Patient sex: M
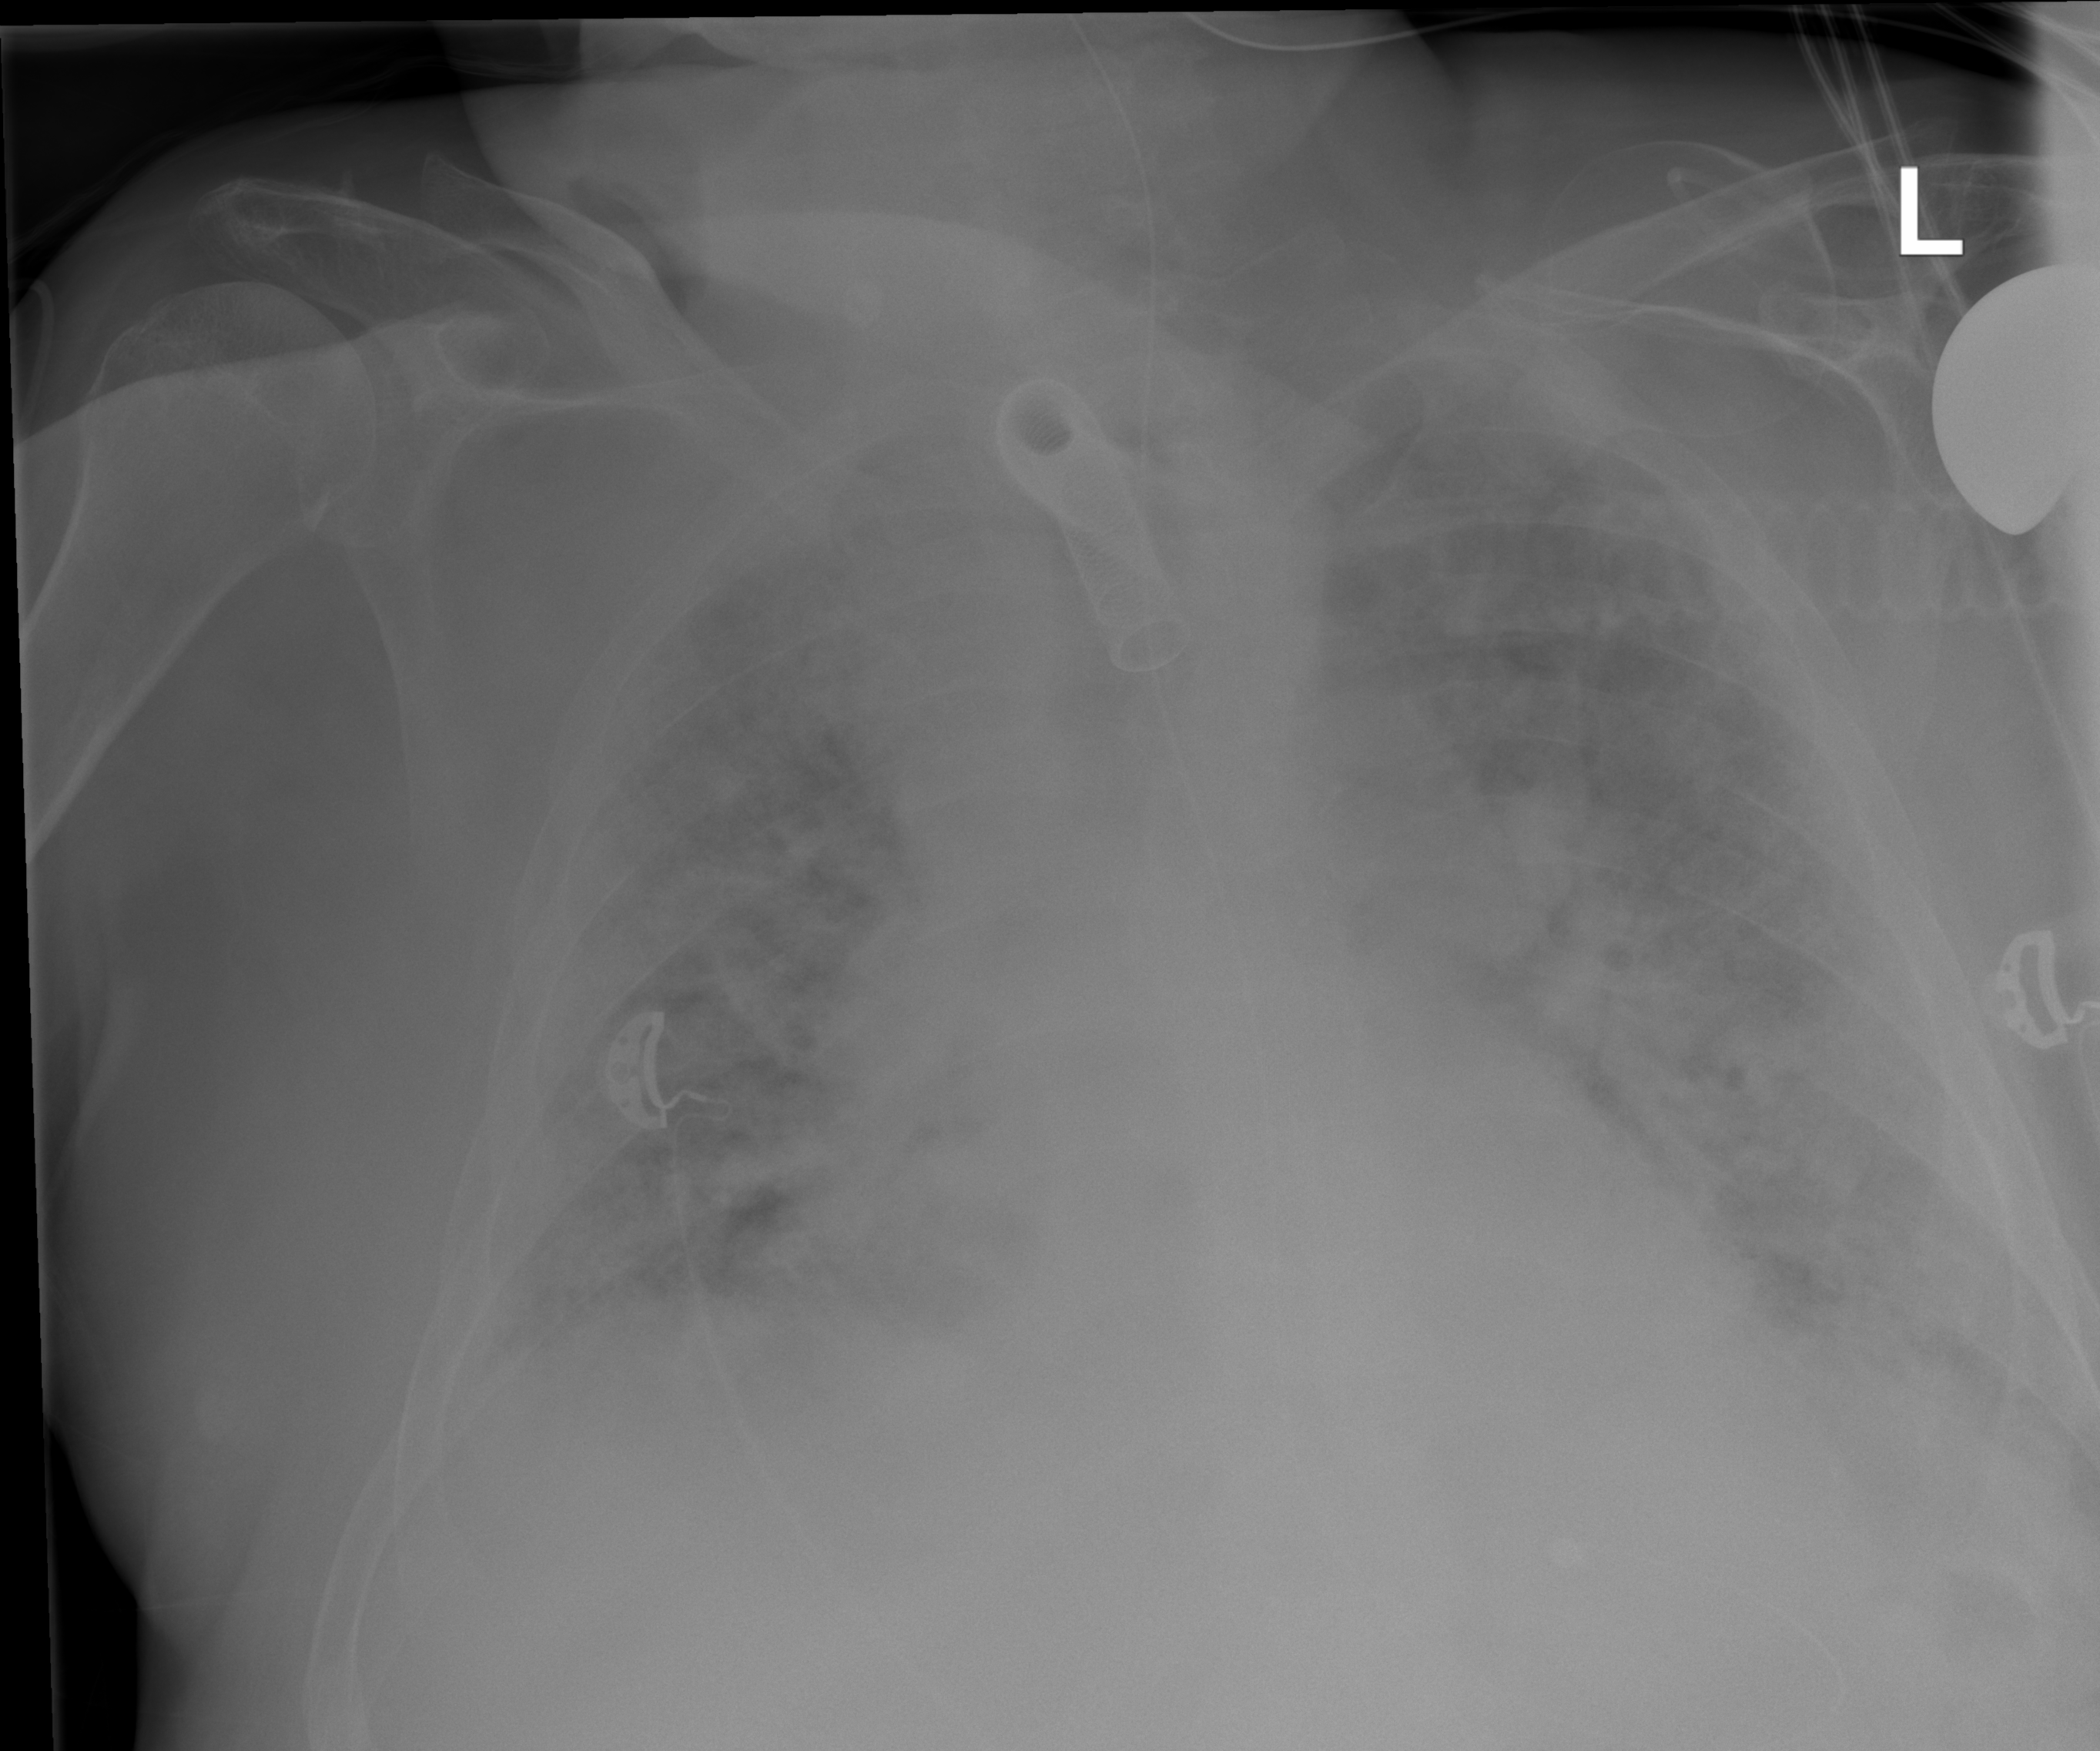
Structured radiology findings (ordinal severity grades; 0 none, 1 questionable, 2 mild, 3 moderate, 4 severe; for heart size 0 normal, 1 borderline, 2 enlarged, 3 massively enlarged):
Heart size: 0
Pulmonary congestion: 4
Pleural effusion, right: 2
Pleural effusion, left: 2
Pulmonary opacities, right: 4
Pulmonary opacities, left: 4
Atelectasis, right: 4
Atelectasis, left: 4